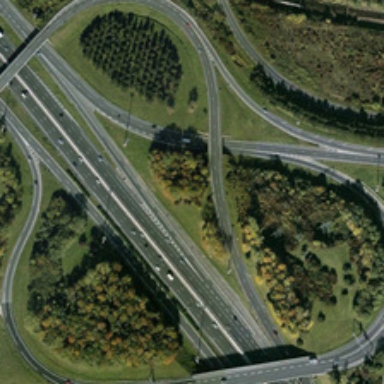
Many green and yellow plants are near a viaduct with some cars running .